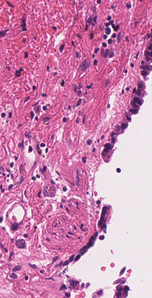
Tumor epithelial tissue: yes
Tumor-associated stroma tissue: yes
Normal tissue: no